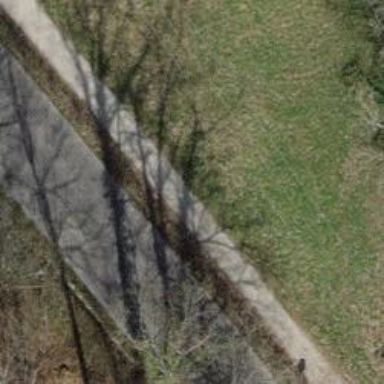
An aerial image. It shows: Asphalt sidewalk along cycleway.